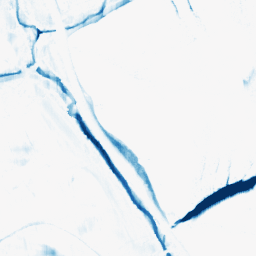
Category: morphological
Decomposition family: morphological_rect
Decomposition parameters: operation: closing
width: 5
height: 20
Upsampling method: lanczos
Upsampling parameters: scale: 2
Upsampling scale: 2